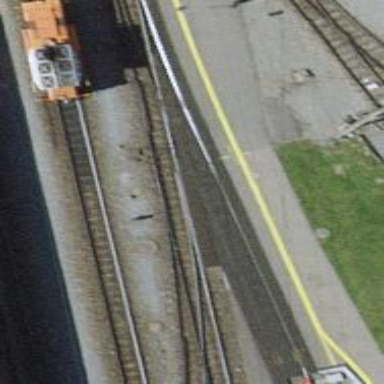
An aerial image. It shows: Railway switch.